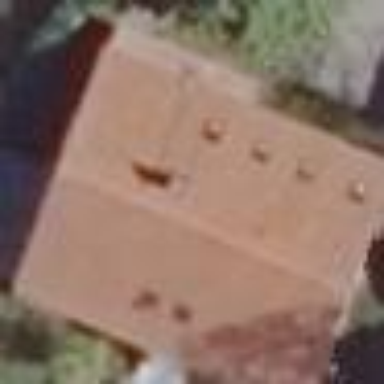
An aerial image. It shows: Simple and straightforward house.